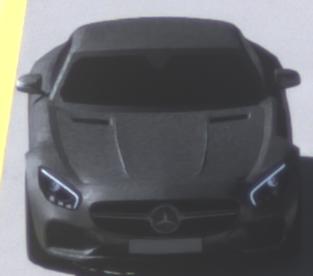
Make: Mercedes-Benz
Model: AMG GT Coupé
Detailed model: AMG GT (190) Coupé
Model produced from: 2014/10
Model produced until: 2017/01
Doors: 2
Color: gray
Road condition: dry road
Daytime: morning or afternoon
Contrast: medium contrast